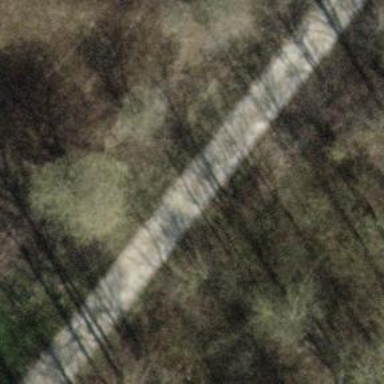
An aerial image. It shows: Track with compacted grade 2 surface.